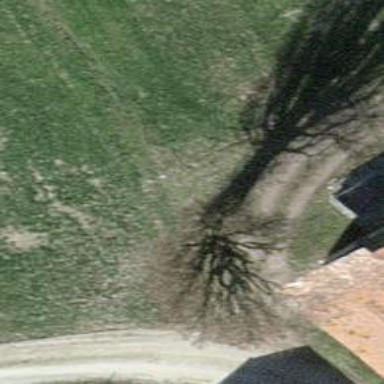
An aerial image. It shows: Single tag "natural: tree."